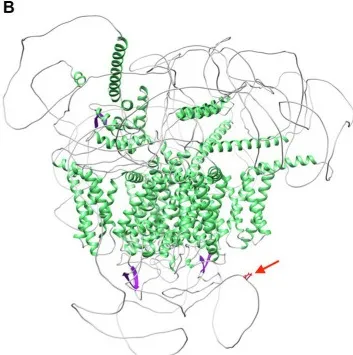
(A,B) Cartoon representations illustrate the protein structures of both CACNA1A wild-type (wt) and the R2467P mutant. The structures are color-coded by secondary elements: white represents loops, green indicates helices, and purple denotes sheets. On the left (blue arrow) is the wt structure, featuring the polar residue arginine. On the right (red arrow) is the R2467P mutant, characterized by the non-polar residue proline.
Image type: pathology (gram)